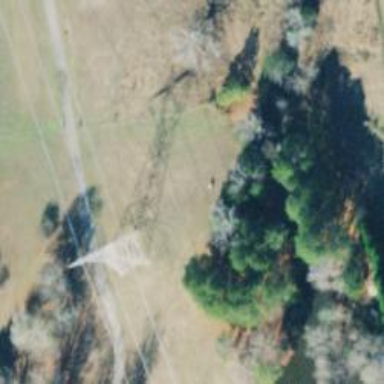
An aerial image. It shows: Lattice structure tower used for power transmission.